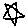
Label: star